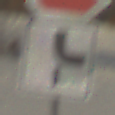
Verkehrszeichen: VerlaufVorfahrtsstrasse10
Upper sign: Stop
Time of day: MorningAfternoon
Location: Outdoor (Suburban)
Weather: PartlyCloudy
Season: NotSpecified
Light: Natural